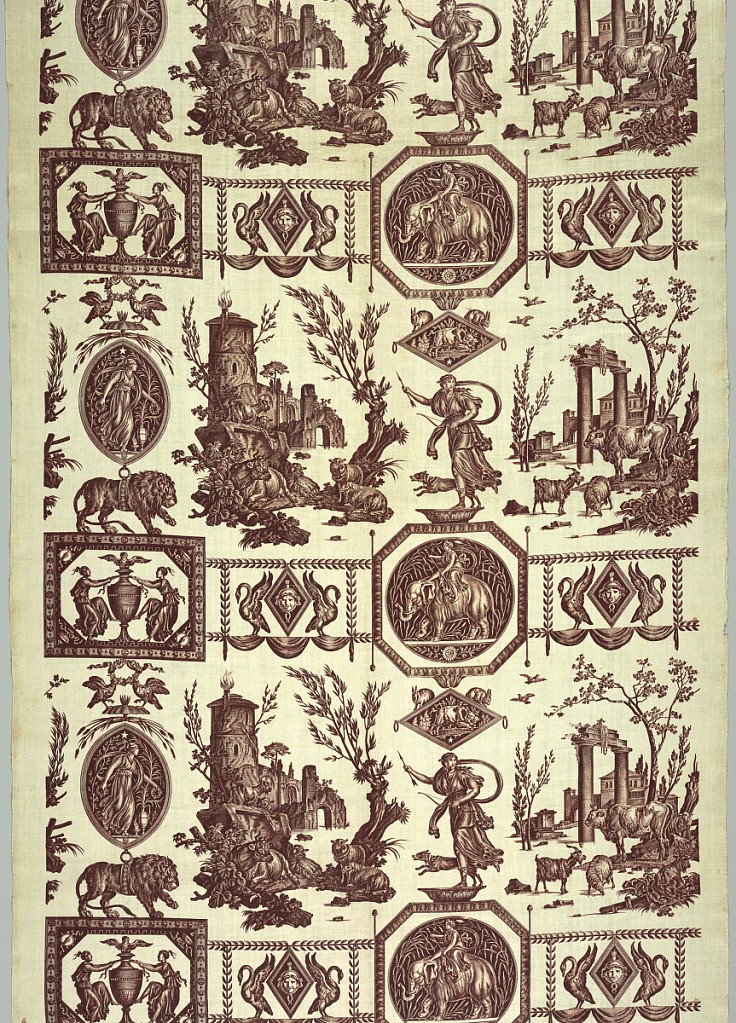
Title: Dianne Chasseresse
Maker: Jean-Baptiste Huët, French, 1745–1811
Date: ca. 1798
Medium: cotton Technique: printed by engraved plate on plain weave, glazed
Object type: Textile with chef de piece
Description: Design in brown on white background. Figure of Diana as a huntress with various classical medallions. The short height of the repeat indicates that the shorter printing plate which came into use at the turn on the century was used.